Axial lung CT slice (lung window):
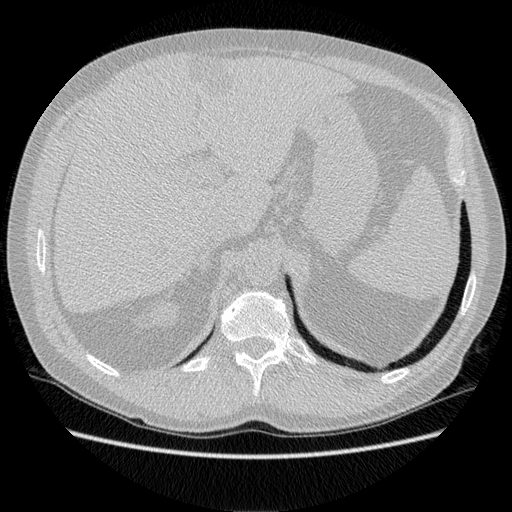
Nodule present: no